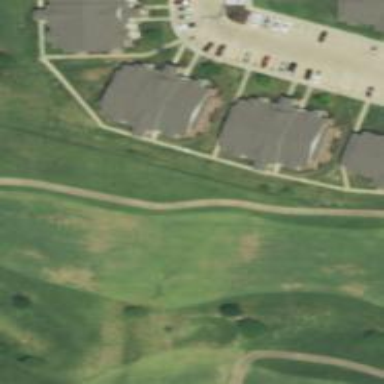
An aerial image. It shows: Service road designated as golf cart path.